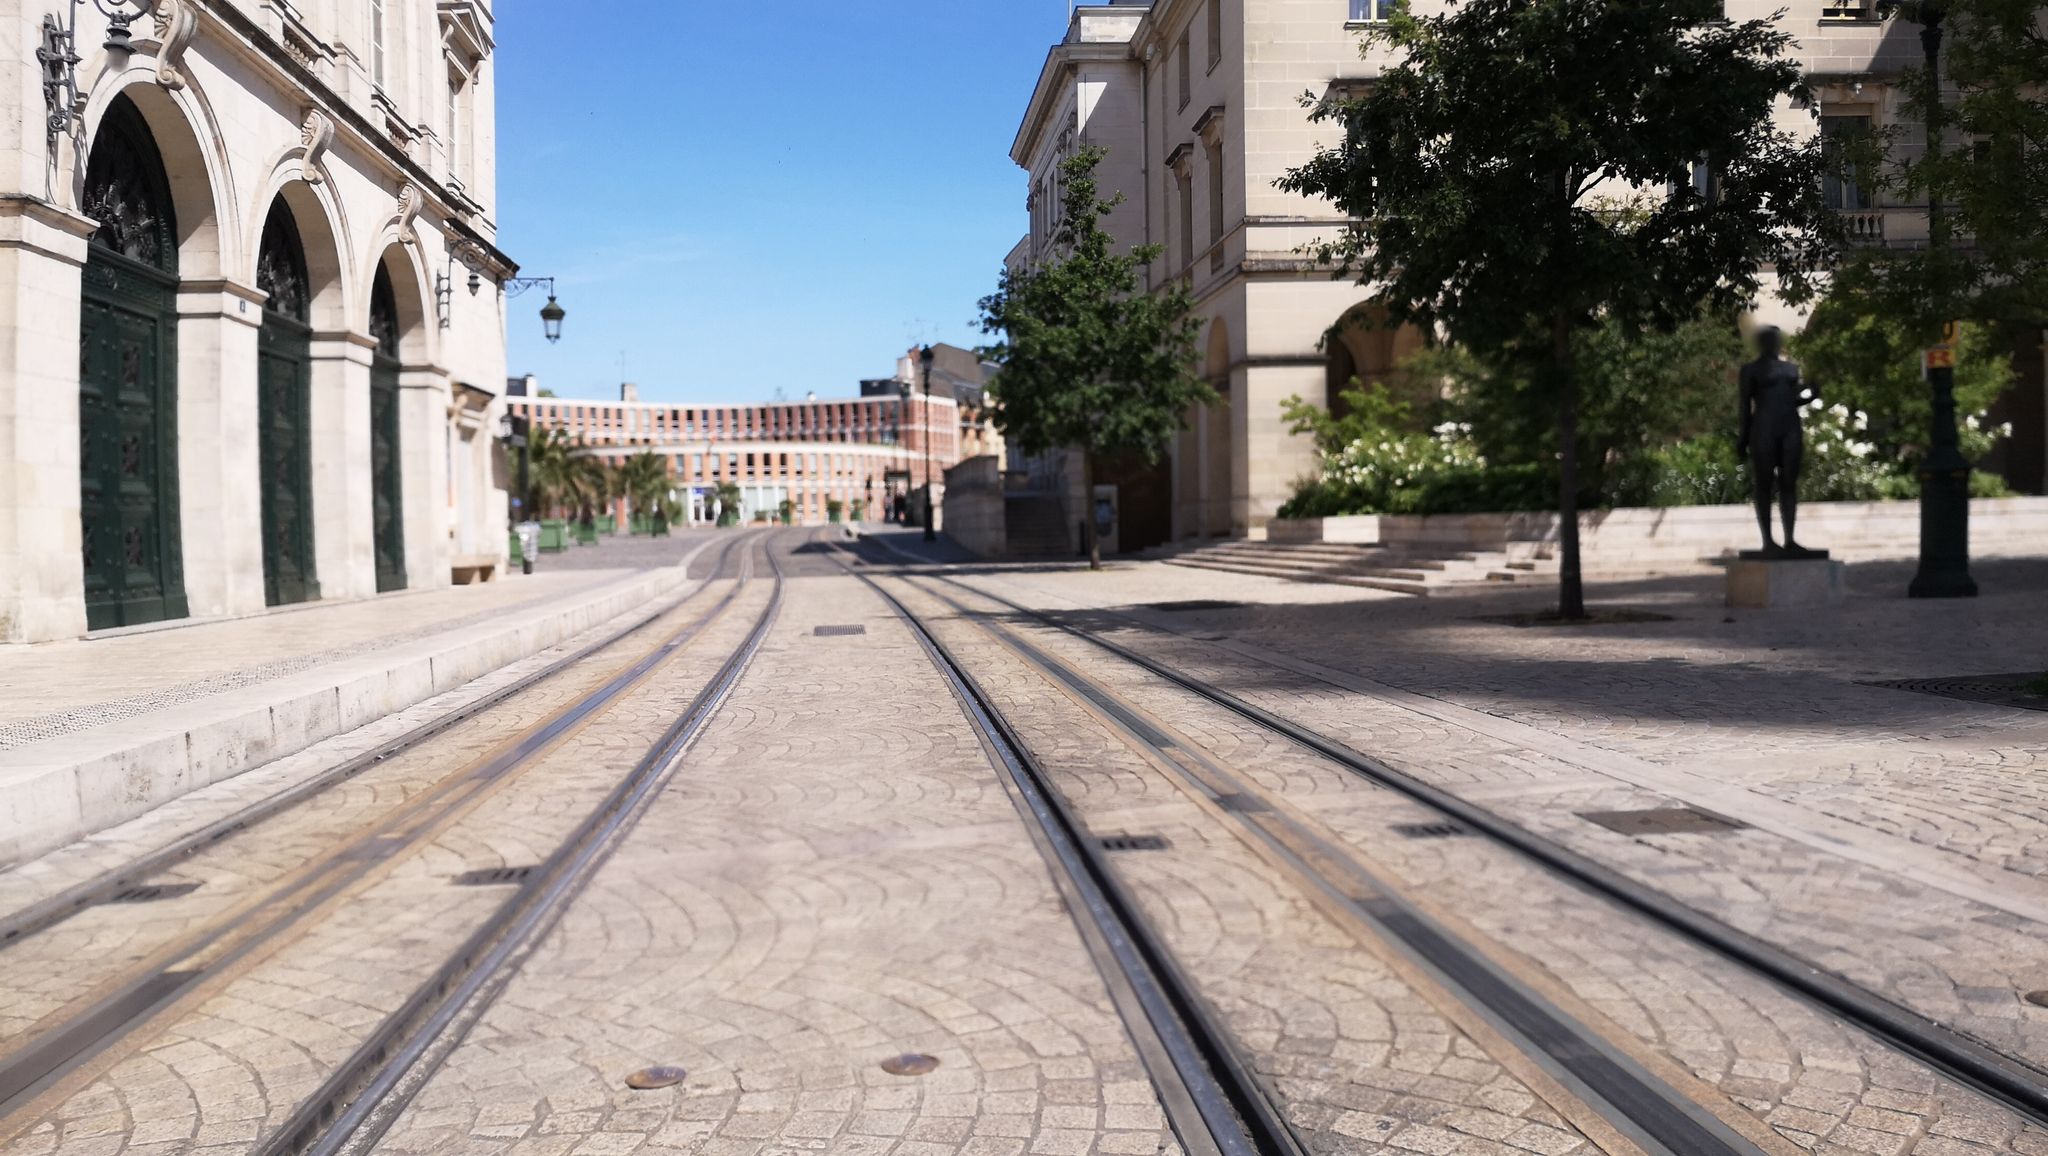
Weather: clear
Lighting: day
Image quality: good
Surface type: railway
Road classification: pedestrian
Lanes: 2
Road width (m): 6
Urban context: urban centre
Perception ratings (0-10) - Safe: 7.47, Lively: 8.99, Beautiful: 7.84, Boring: 3.66, Depressing: 3.42, Wealthy: 7.97